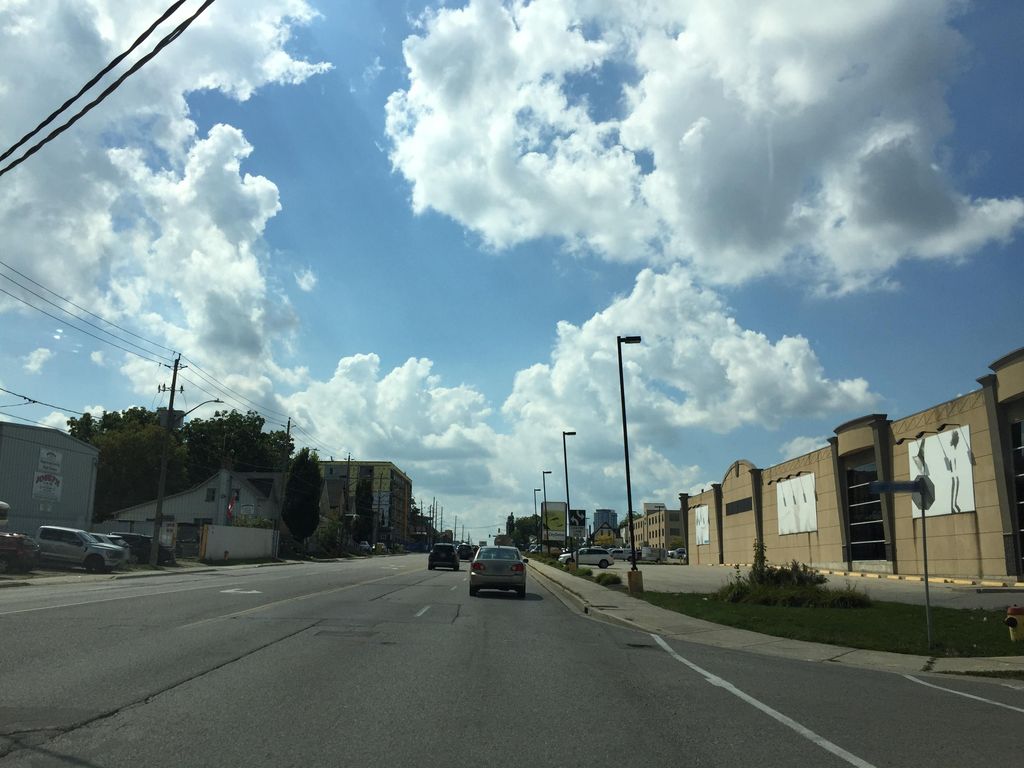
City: kitchener-waterloo